Aerial crown-view tile of a tropical tree (Barro Colorado Island, Panama), acquired 20250818:
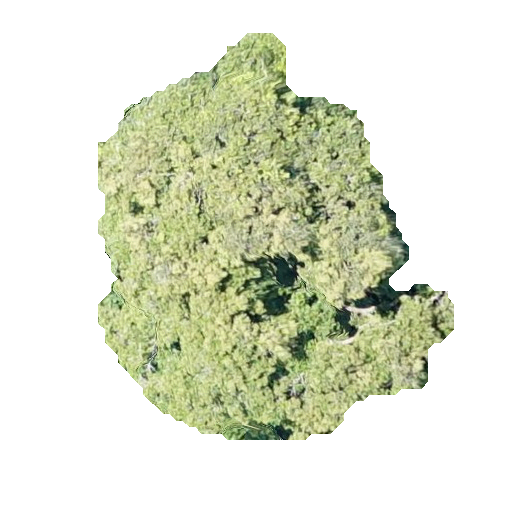
Species: Prioria copaifera
GBIF accepted scientific name: Prioria copaifera
Crown area: 140.419 m²